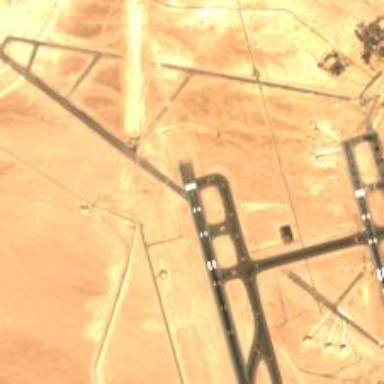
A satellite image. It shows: Runway at airport.